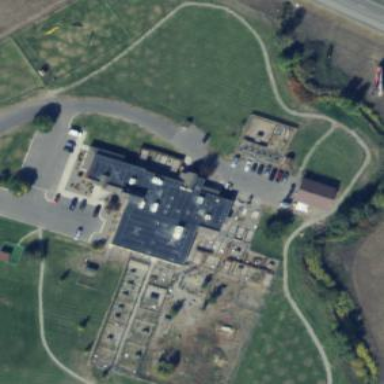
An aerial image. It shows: Animal shelter building.